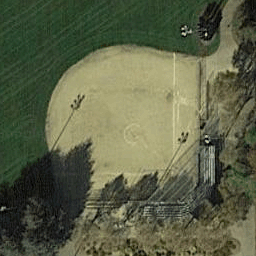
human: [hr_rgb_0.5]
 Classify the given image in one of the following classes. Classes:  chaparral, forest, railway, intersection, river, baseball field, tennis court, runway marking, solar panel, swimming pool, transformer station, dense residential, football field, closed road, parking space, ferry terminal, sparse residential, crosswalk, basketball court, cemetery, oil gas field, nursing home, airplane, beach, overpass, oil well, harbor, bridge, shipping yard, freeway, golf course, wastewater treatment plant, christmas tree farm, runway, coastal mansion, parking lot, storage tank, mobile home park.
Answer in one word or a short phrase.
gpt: baseball field